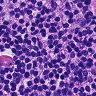
Metastatic tissue present: no